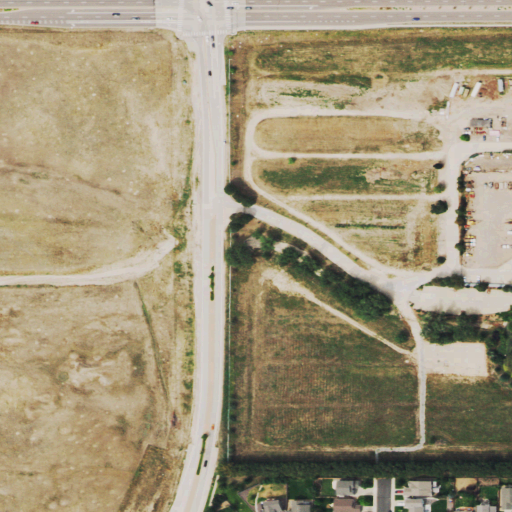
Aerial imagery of valley in Colorado named Oak Gulch containing grassland, low intensity development, shrub, medium intensity development, open development, high intensity development, herbaceous wetlands, and open water